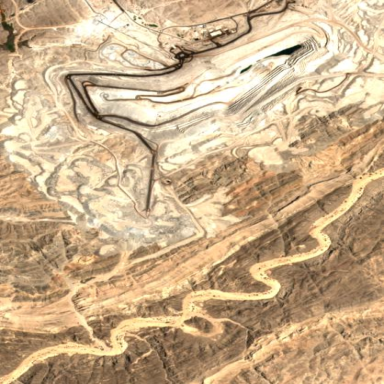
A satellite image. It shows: Surface mine used for quarrying.